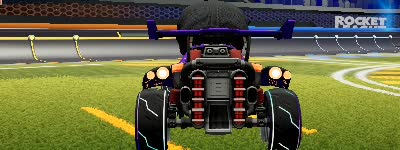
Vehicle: octane